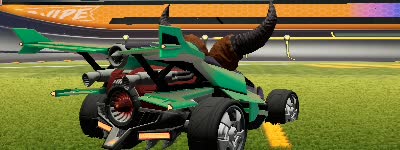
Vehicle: aftershock